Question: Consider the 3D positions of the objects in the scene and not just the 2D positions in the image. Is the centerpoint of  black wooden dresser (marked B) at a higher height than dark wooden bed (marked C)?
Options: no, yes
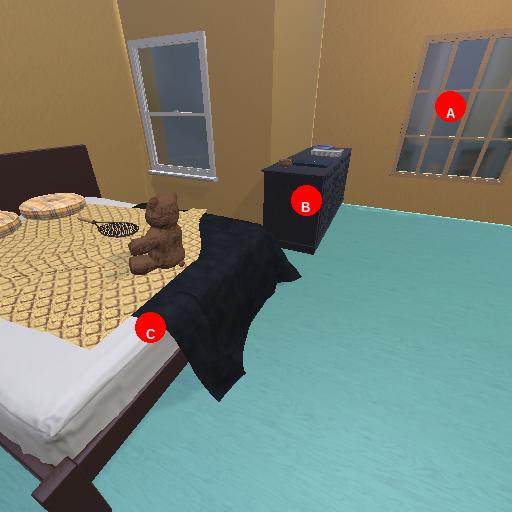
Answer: no